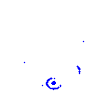
Particle: proton